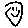
Label: smiley face